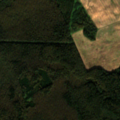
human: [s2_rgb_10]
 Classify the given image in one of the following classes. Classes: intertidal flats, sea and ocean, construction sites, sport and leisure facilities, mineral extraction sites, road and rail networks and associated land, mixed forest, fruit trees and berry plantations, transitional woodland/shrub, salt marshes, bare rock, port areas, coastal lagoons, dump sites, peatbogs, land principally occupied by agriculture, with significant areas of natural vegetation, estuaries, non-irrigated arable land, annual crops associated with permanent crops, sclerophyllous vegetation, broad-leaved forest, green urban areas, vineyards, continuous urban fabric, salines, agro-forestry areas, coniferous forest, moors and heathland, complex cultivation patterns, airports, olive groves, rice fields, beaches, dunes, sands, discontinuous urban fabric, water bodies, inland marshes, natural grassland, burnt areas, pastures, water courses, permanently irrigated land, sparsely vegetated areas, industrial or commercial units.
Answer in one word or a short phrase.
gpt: non-irrigated arable land, land principally occupied by agriculture, with significant areas of natural vegetation, broad-leaved forest, coniferous forest, mixed forest